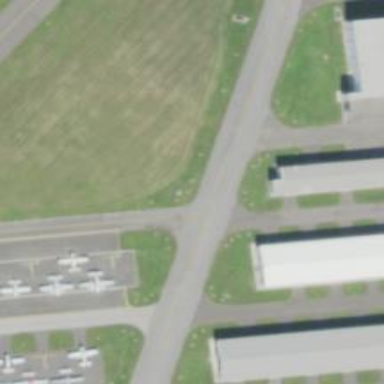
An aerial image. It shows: Image of taxiway at airport.